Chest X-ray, PA view. Patient: 63 years old, sex F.
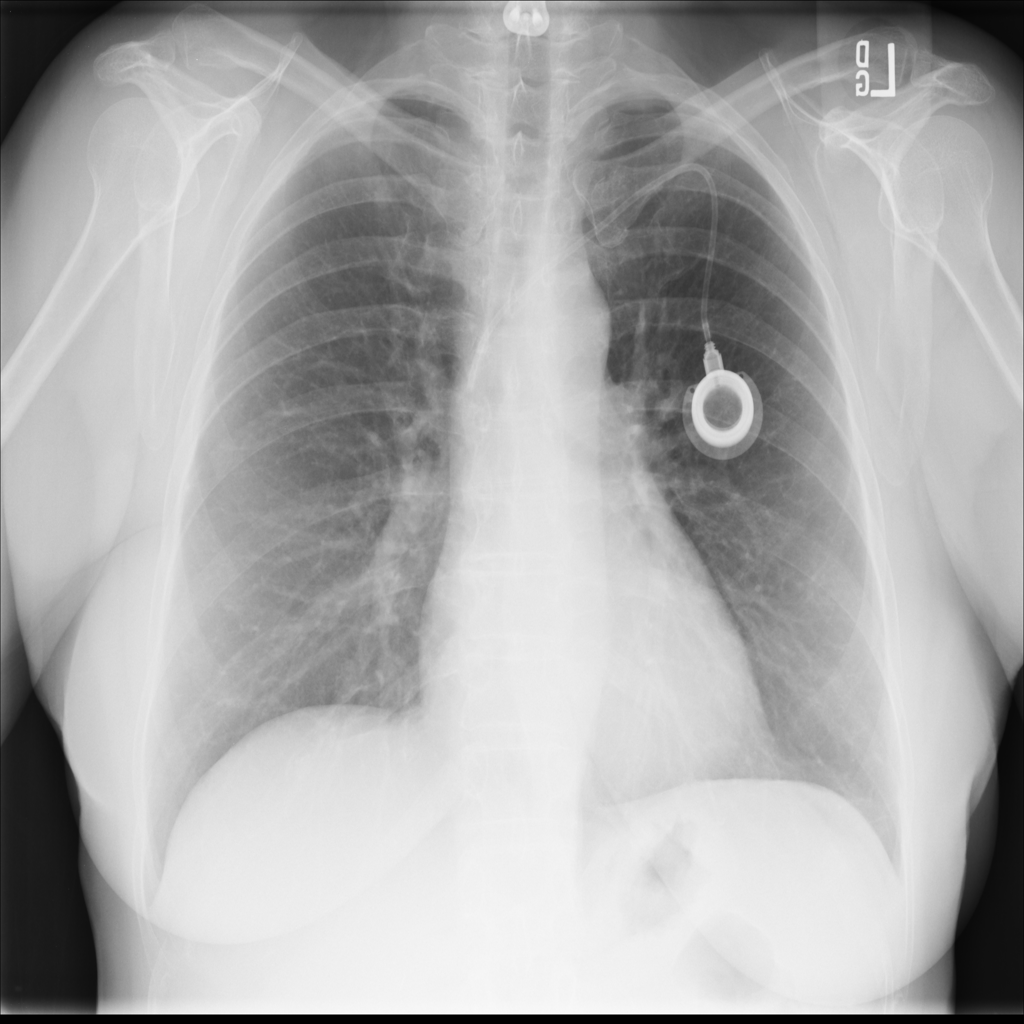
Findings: No Finding